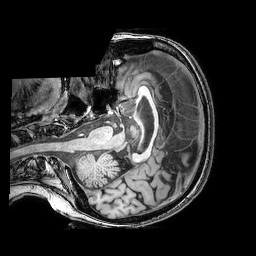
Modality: T1w
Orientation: axial
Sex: female
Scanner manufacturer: philips
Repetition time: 0.008135 s
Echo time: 0.00372 s